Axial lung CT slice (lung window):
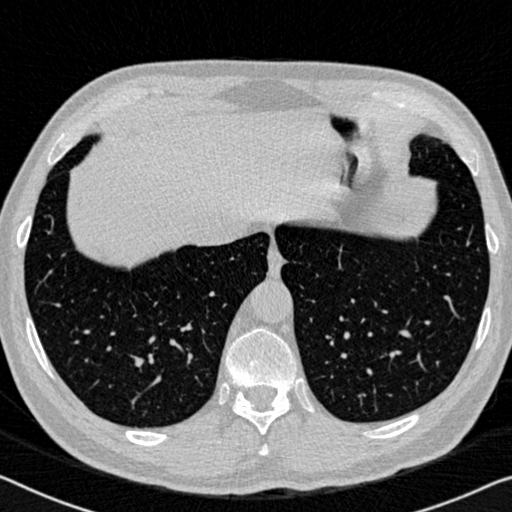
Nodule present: no